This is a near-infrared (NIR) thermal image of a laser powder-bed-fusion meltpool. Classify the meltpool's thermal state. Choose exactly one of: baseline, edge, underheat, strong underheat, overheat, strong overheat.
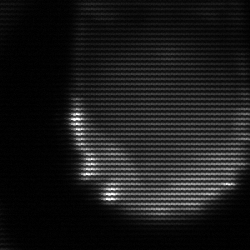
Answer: edge